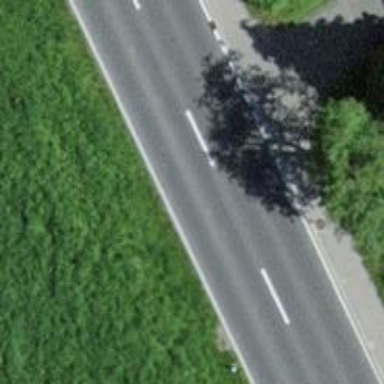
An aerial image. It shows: Secondary road.